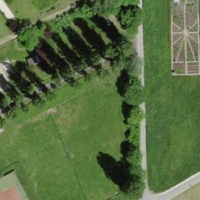
EUNIS habitat code: 25
Species observed at this site:
Corylus avellana